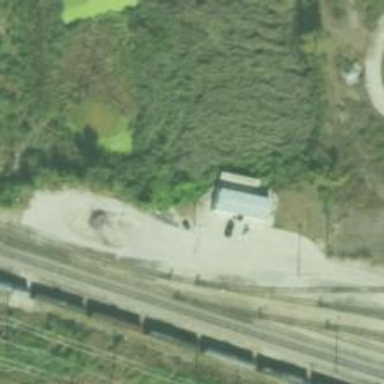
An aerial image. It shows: Site related to railway infrastructure.